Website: crate-barrel
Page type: account-selection
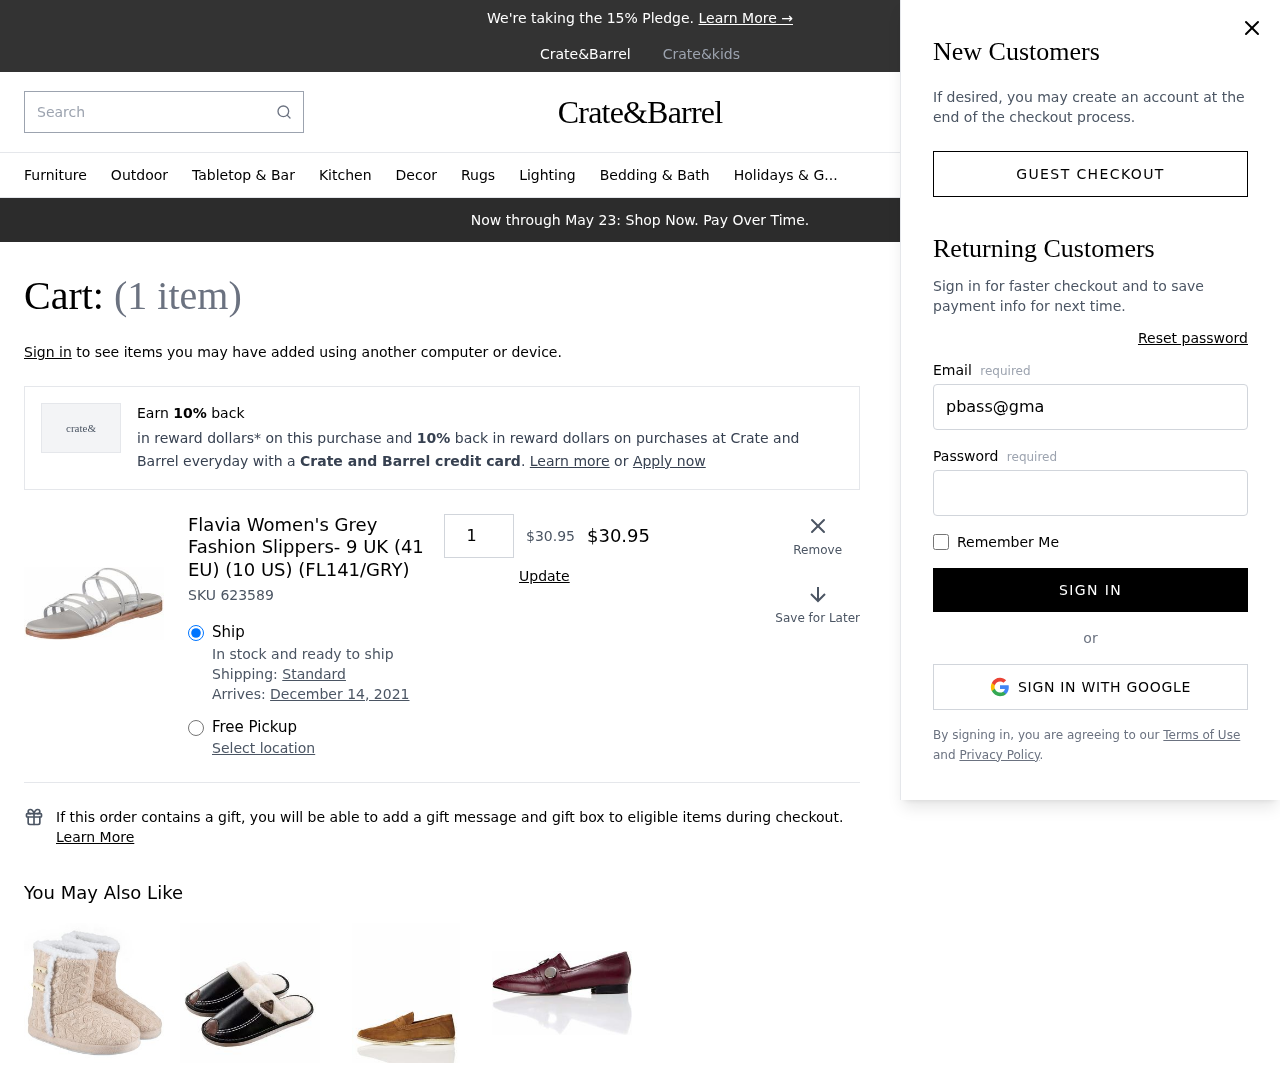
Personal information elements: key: PII_EMAIL
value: pbass@gmail.com
Product elements: key: PRODUCT1_NAME
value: Flavia Women's Grey Fashion Slippers- 9 UK (41 EU) (10 US) (FL141/GRY)
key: PRODUCT1_PRICE
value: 30.95
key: PRODUCT1_QUANTITY
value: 1
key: PRODUCT1_SKU
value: SKU 623589
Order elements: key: ORDER_NUM_ITEMS
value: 1
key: ORDER_DELIVERY_DATE
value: December 14, 2021
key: ORDER_SUBTOTAL
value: $30.95
Search elements: key: HEADER_SEARCH
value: Search